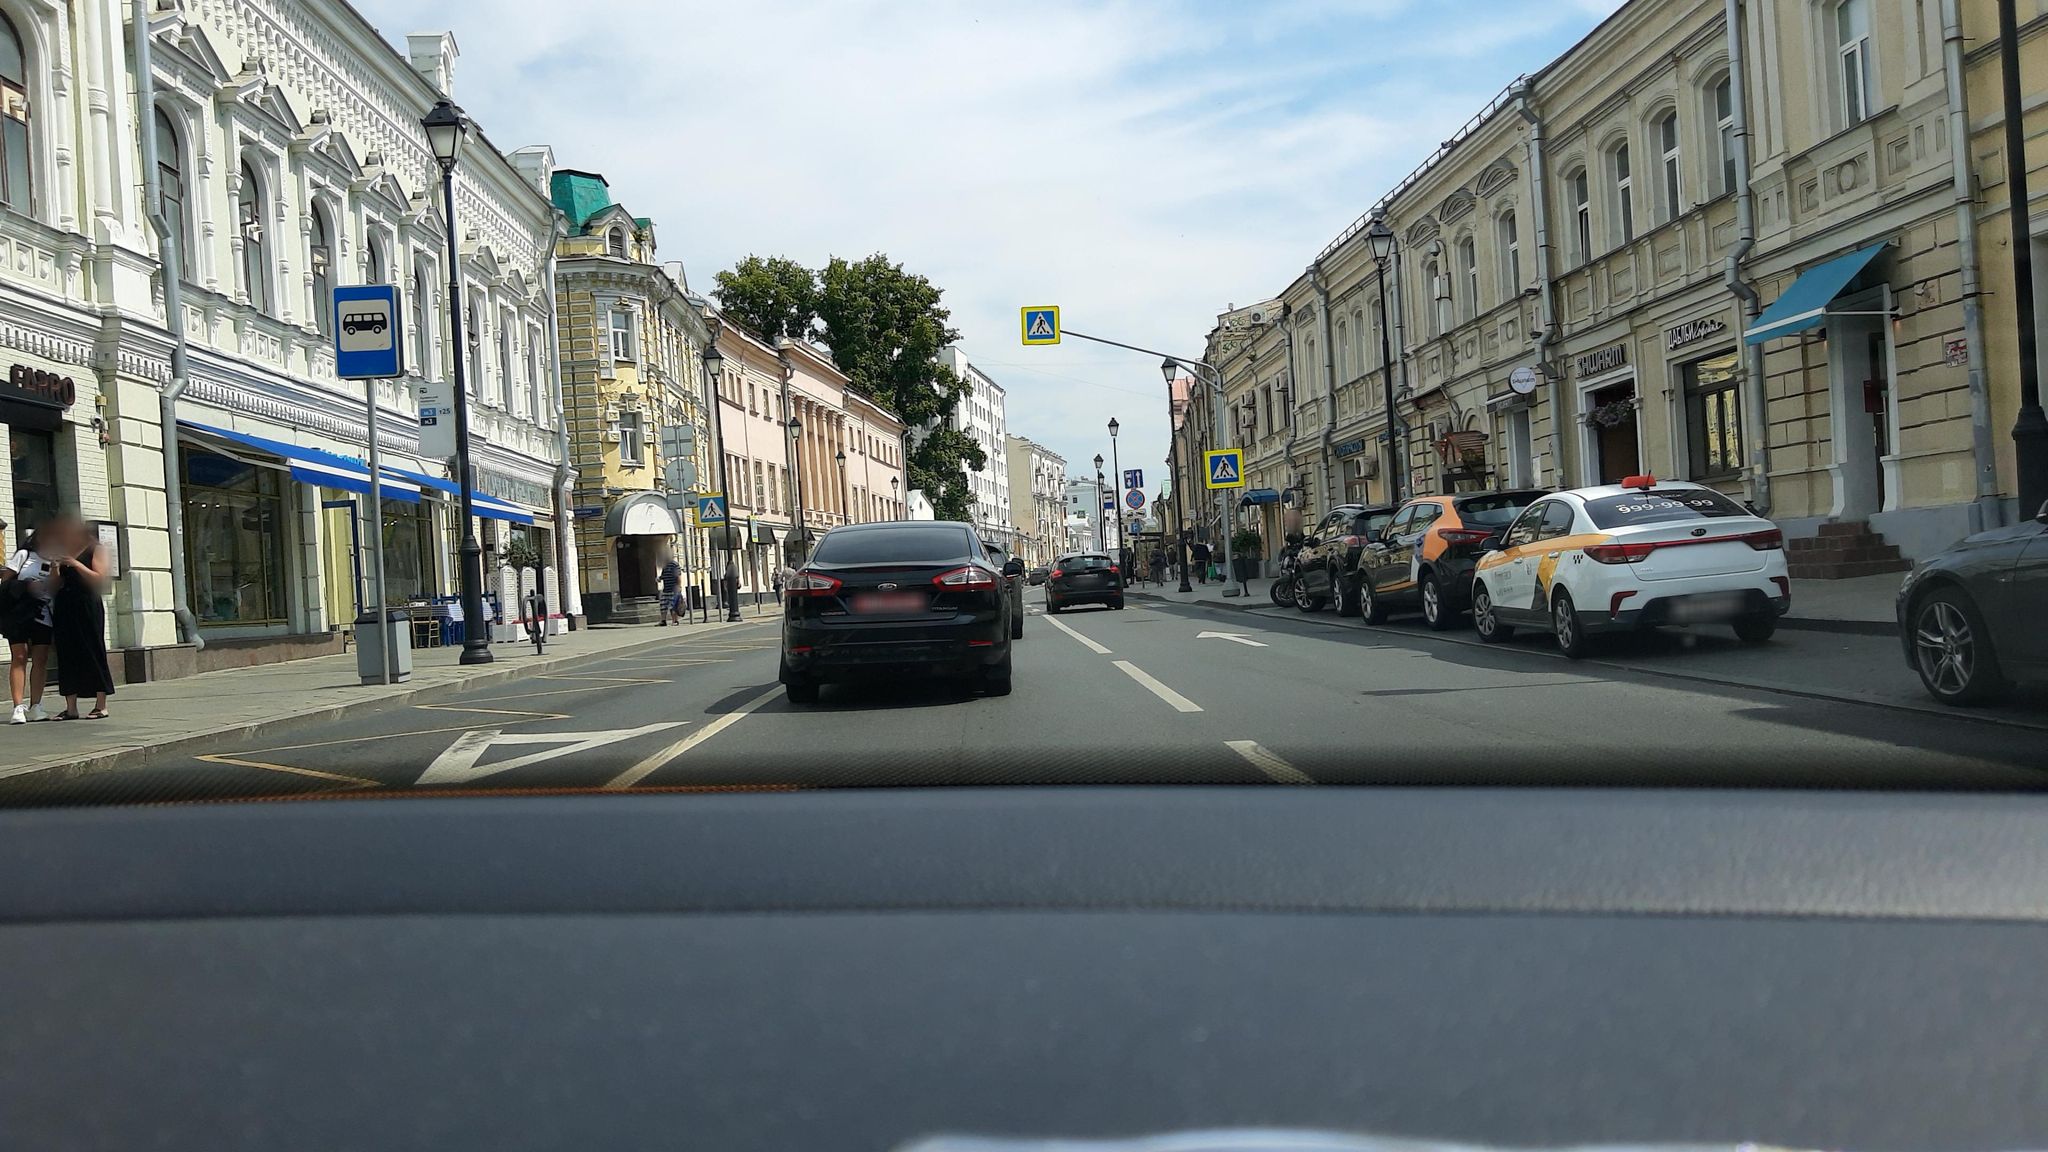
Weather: clear
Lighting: day
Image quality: good
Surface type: driving surface
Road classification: secondary
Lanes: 3
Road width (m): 4
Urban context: urban centre
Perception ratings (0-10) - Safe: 6.45, Lively: 8.58, Beautiful: 7.3, Boring: 0.97, Depressing: 3.5, Wealthy: 6.67